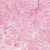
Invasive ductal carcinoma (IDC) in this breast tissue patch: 0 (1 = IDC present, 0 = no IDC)